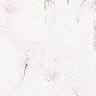
Metastatic tissue present: no